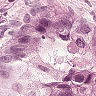
Metastatic tissue present: yes